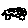
Label: car